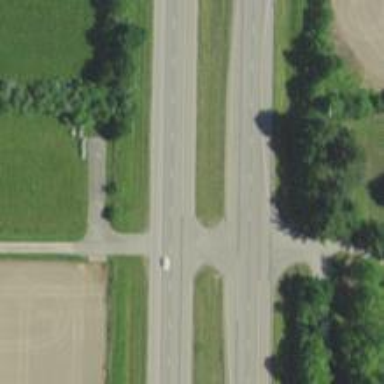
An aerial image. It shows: This image shows trunk highway that functions as expressway.